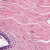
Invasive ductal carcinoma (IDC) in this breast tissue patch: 0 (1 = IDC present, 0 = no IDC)